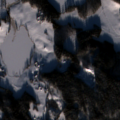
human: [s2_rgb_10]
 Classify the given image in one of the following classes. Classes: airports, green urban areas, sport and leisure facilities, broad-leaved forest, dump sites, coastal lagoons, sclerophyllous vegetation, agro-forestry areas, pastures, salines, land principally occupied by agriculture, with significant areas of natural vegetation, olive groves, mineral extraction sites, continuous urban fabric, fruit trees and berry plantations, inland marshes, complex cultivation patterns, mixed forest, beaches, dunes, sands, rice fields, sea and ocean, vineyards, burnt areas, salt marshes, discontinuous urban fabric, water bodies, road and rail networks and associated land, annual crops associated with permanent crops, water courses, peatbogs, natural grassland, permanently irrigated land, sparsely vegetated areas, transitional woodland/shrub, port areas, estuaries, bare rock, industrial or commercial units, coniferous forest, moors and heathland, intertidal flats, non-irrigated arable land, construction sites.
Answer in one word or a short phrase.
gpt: land principally occupied by agriculture, with significant areas of natural vegetation, coniferous forest, mixed forest, water bodies